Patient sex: F
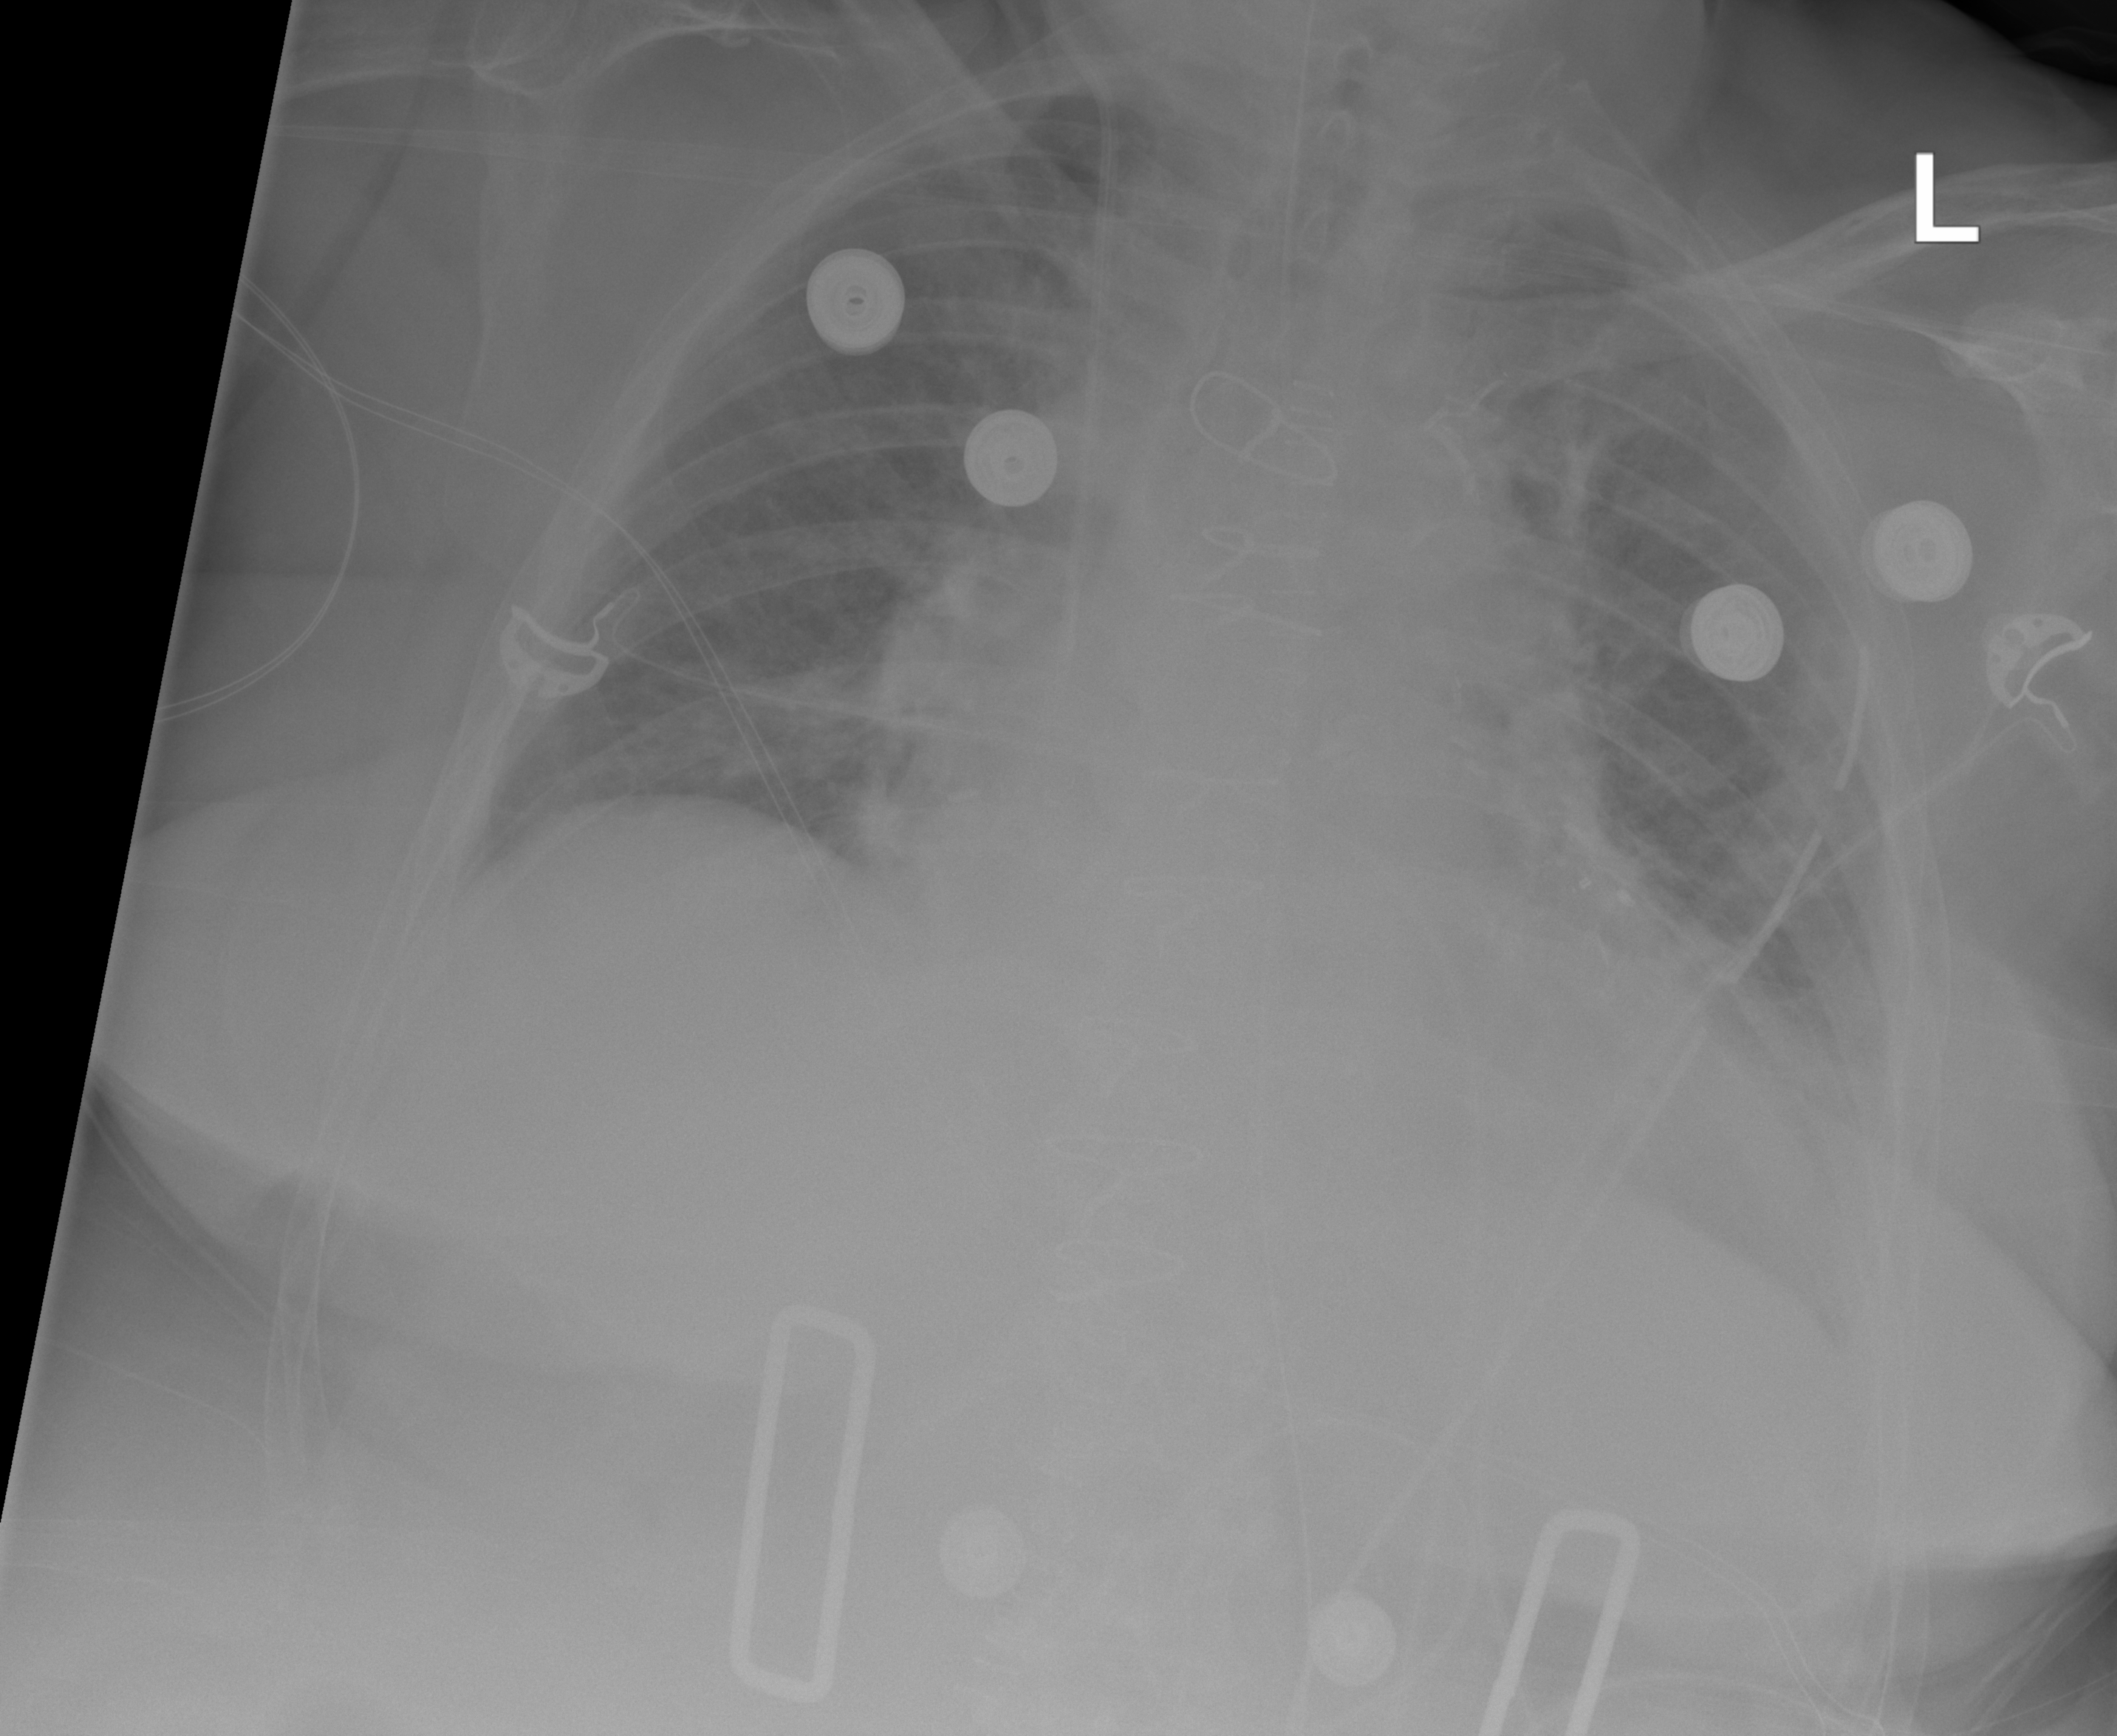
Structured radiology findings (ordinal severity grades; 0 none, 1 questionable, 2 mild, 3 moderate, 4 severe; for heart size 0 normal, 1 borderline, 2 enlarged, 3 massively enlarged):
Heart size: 2
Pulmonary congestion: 2
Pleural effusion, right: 0
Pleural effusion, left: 2
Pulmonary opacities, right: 2
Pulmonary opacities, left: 2
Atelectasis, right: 0
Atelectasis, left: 2